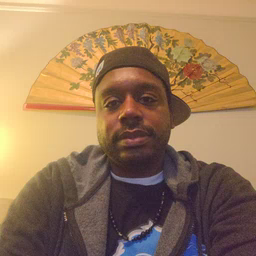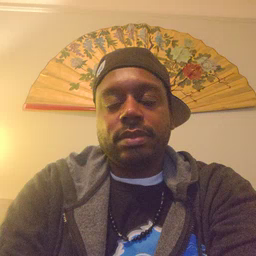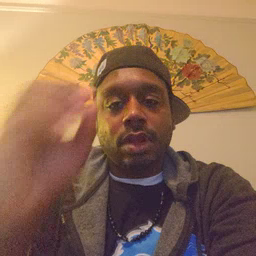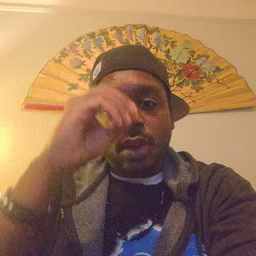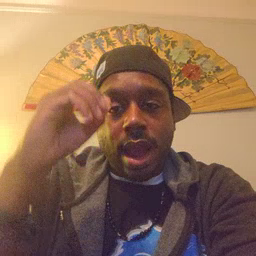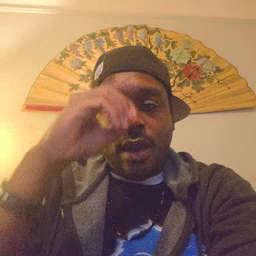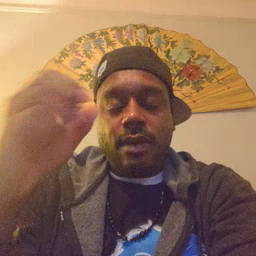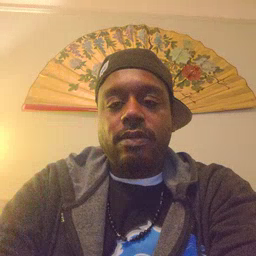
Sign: owl